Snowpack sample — Snodgrass Mountain, Crested Butte, Colorado (2/4/25, 12:06 PM MST)
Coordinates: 38.923, -106.968
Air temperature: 35 °F
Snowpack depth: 80 cm
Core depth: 80 cm
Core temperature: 32 °F
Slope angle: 14°, slope face: 78°
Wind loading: low
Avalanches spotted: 0
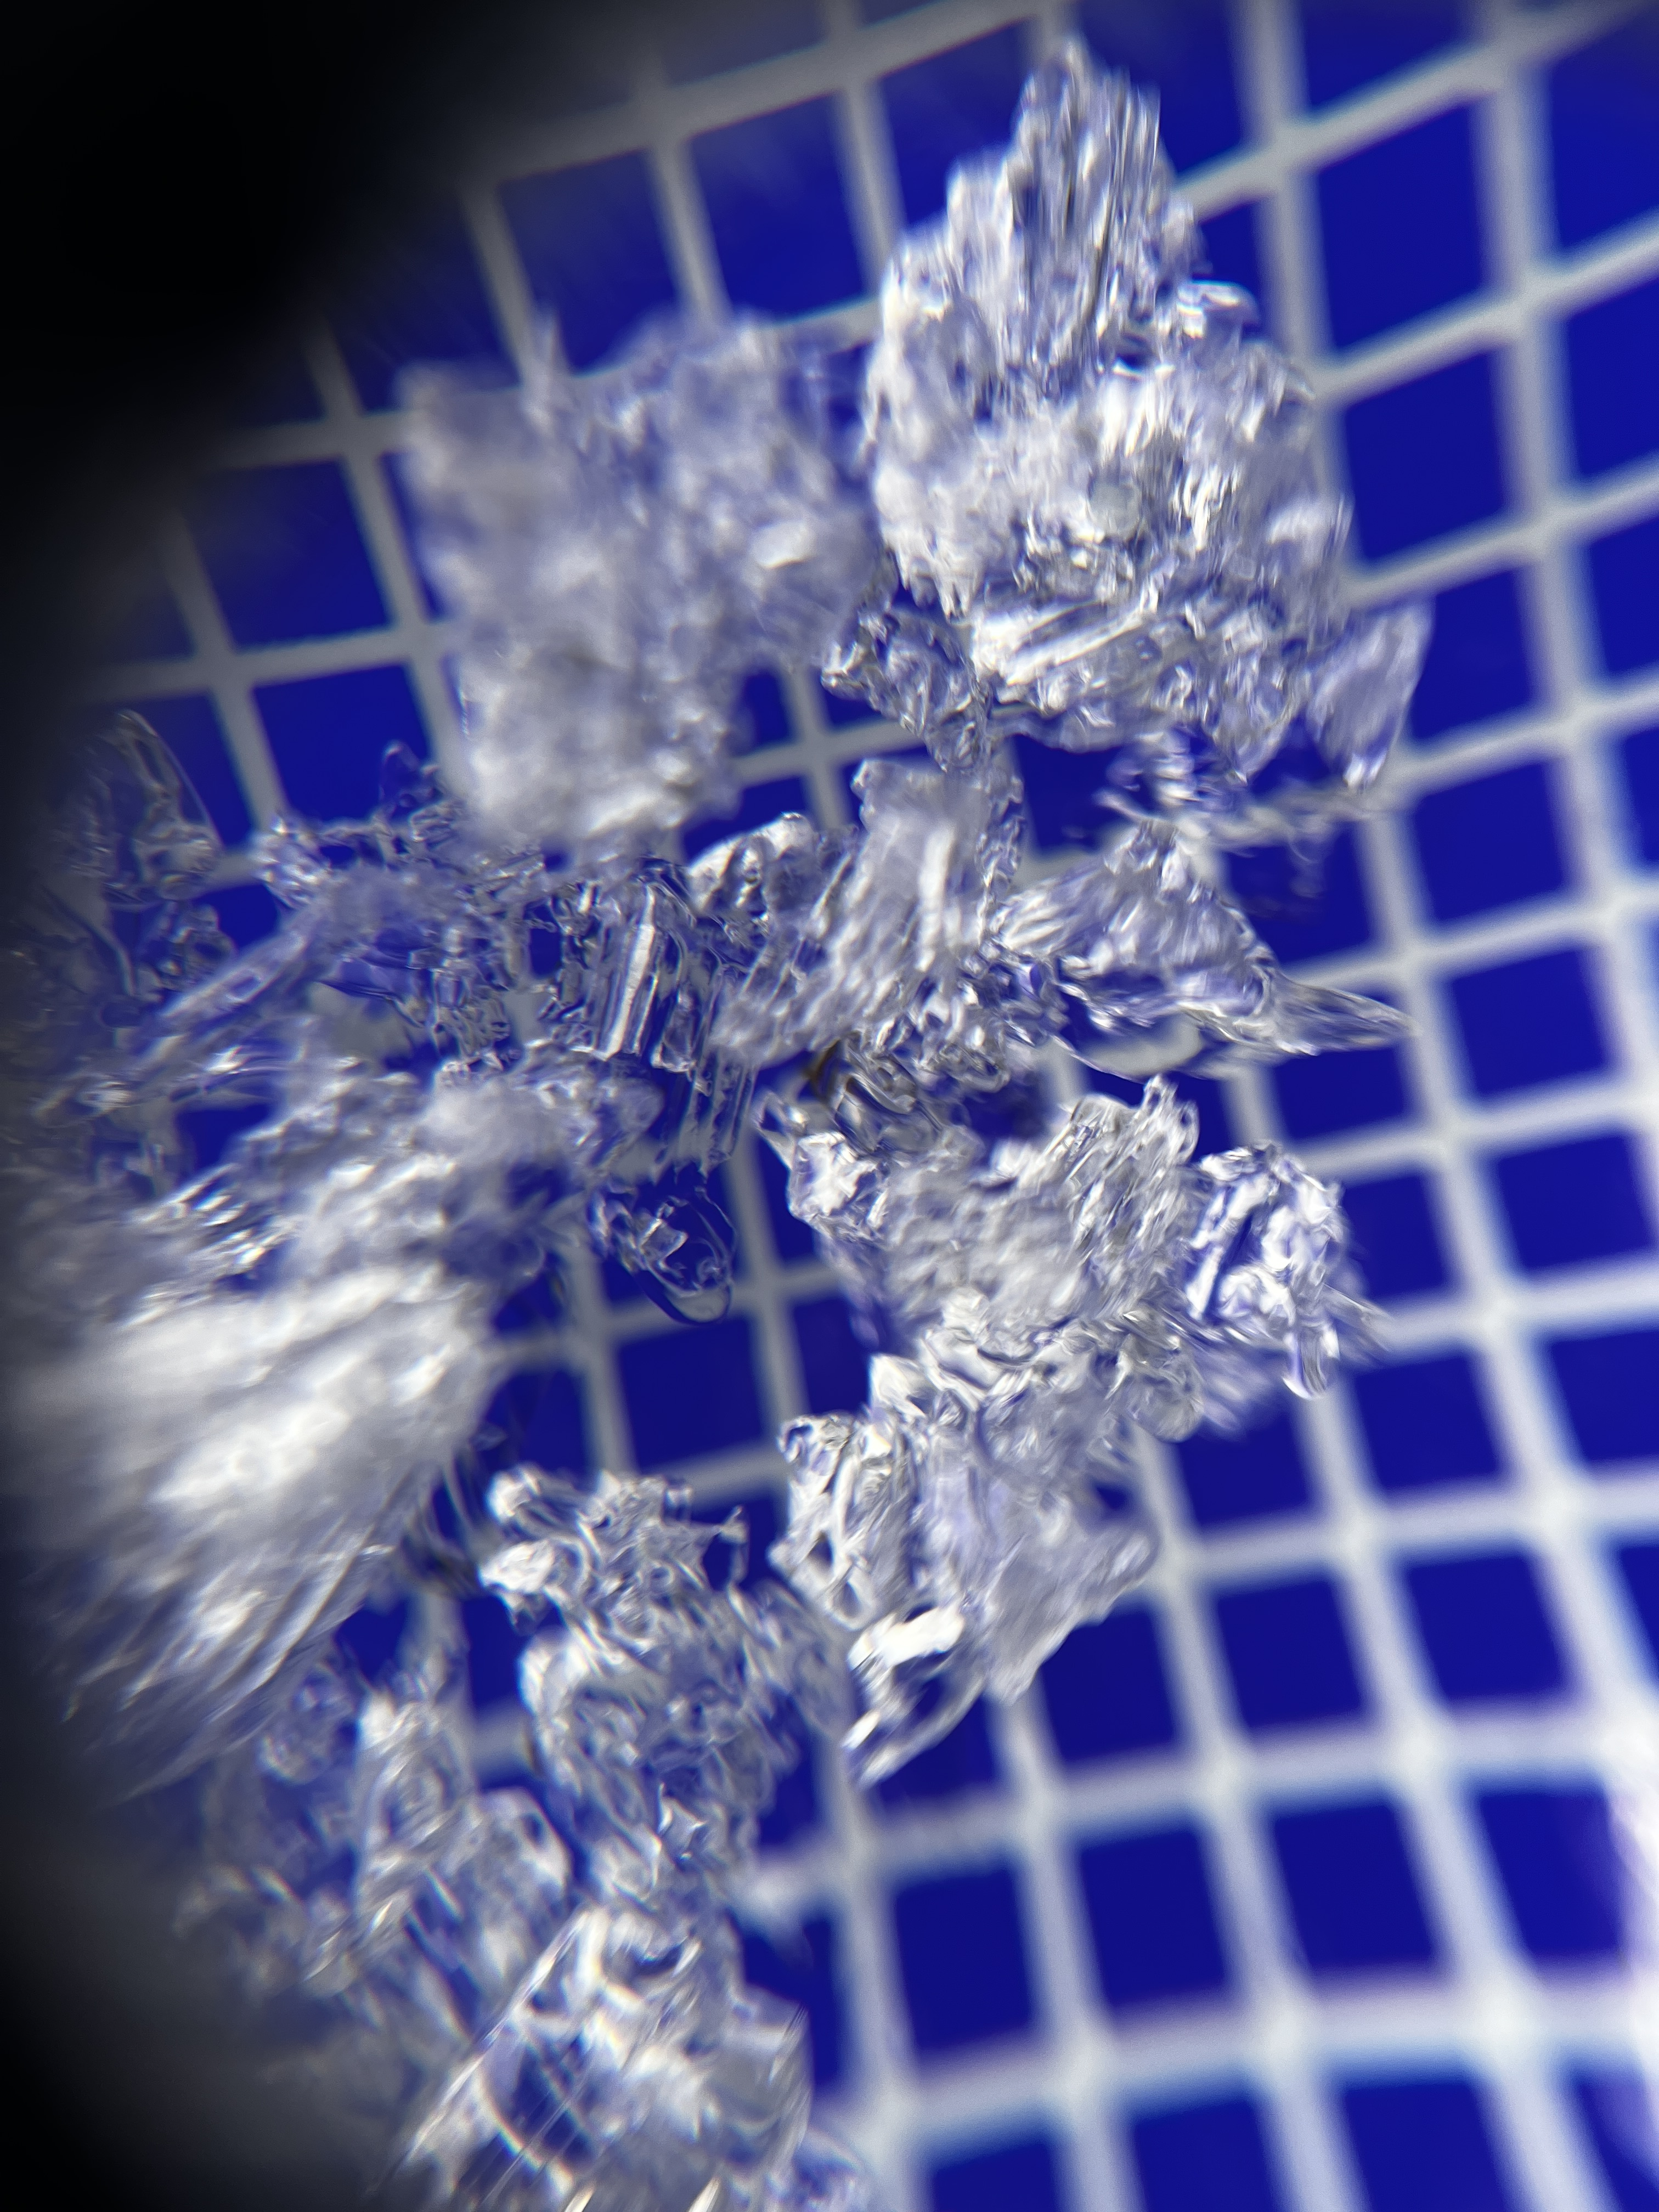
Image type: magnified_profile
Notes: No avalanches nearby, unusually warm weather for the last month reported by residents, Collected 25 yards from treeline